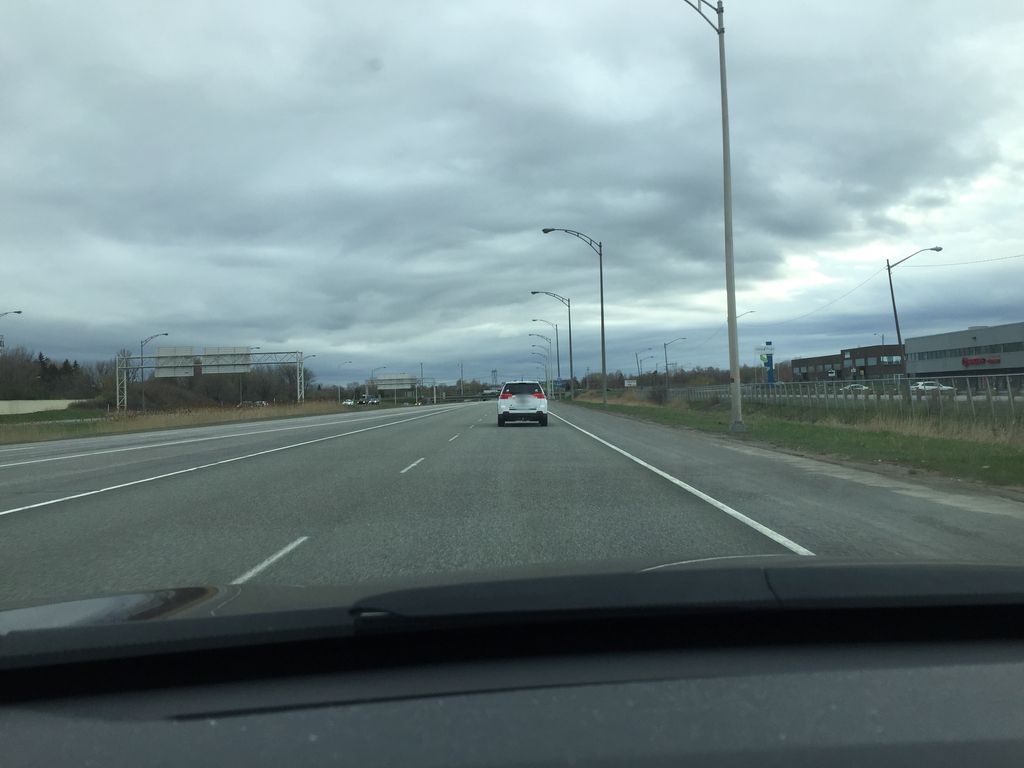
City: quebec_city